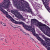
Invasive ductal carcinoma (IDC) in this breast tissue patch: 0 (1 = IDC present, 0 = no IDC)